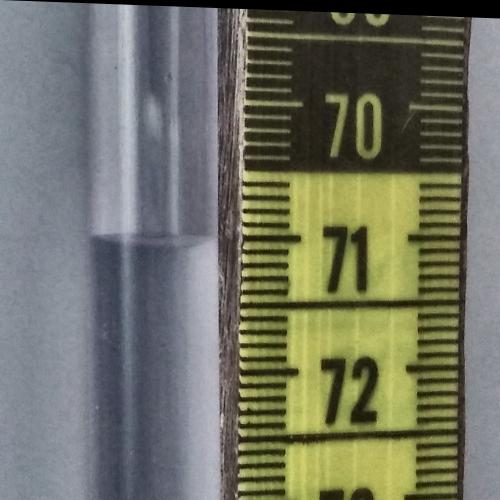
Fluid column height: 71.0 cm